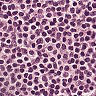
Metastatic tissue present: no